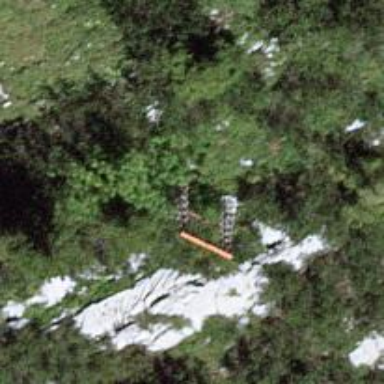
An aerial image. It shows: Pylon for aerialway.